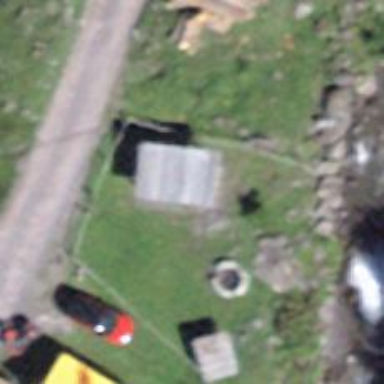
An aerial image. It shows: Picnic site for tourists.